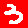
Digit: 3